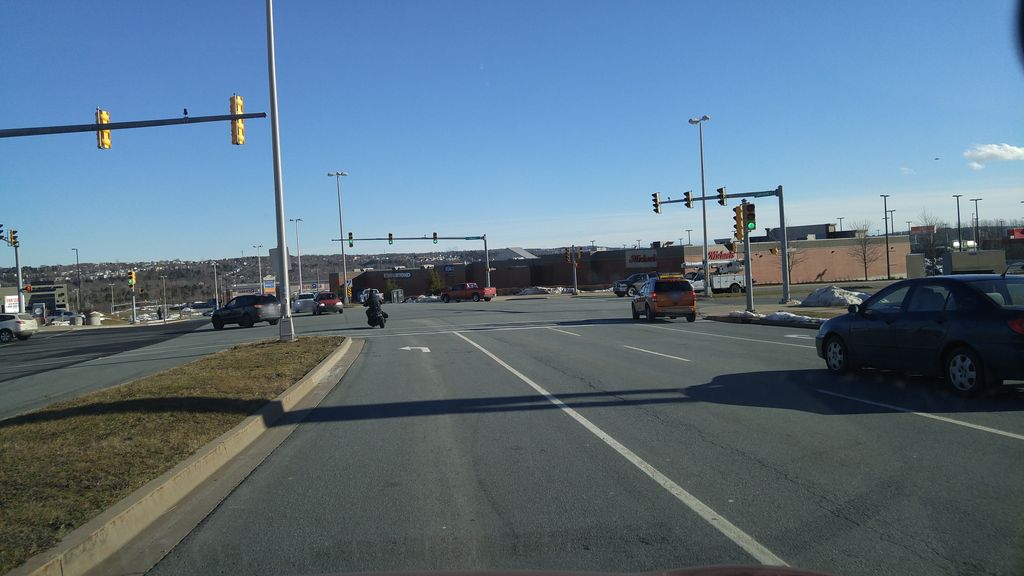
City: halifax